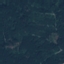
Label: Forest